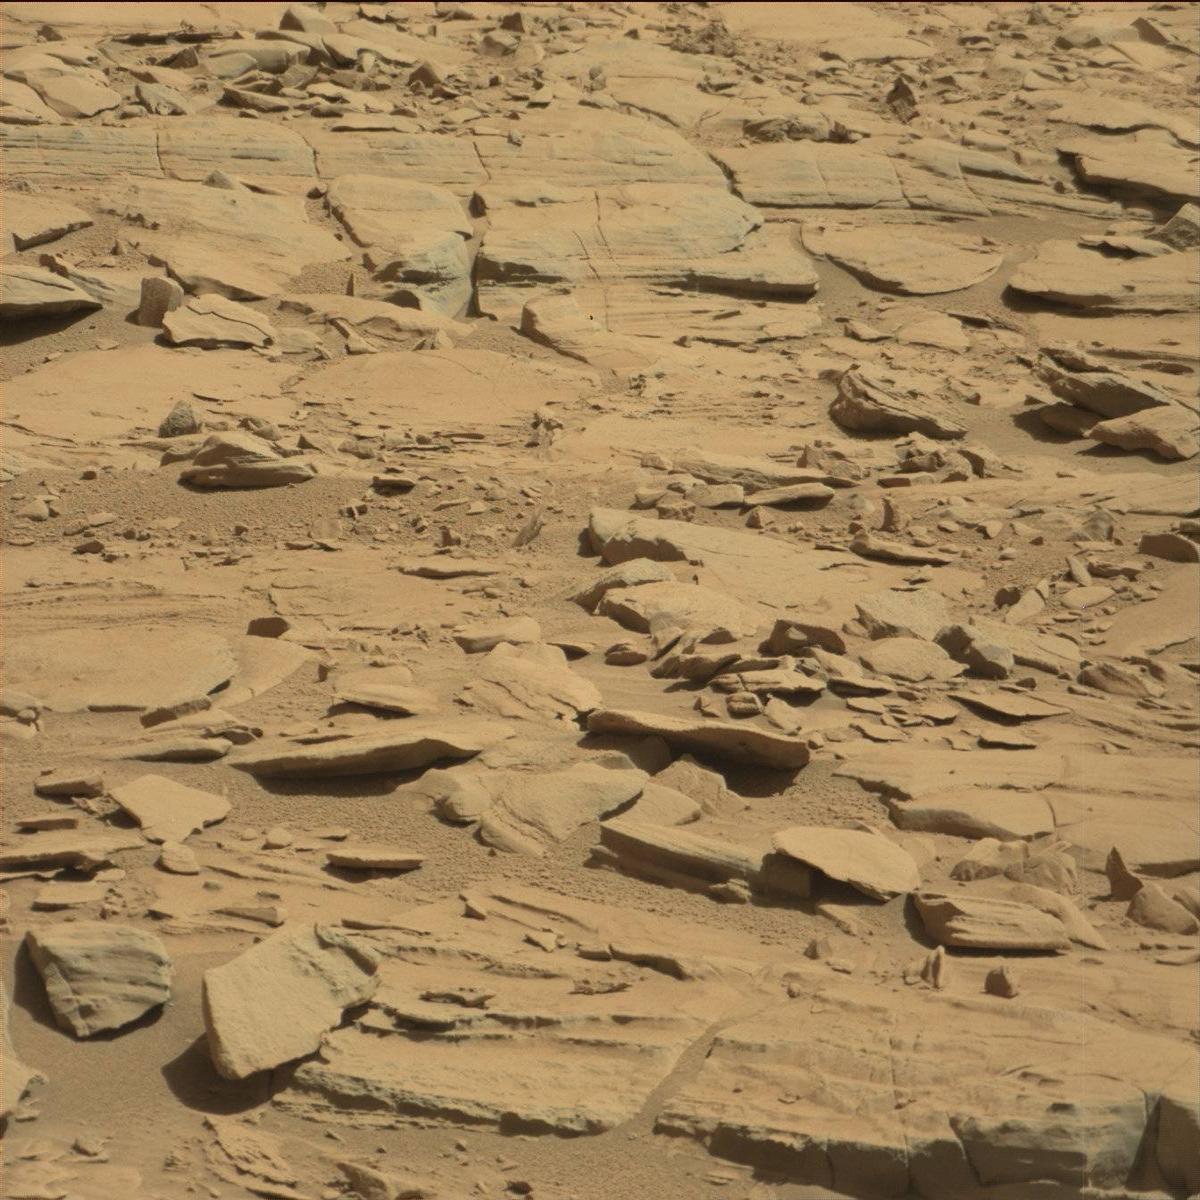
Terrain classes present: Bedrock, Rock, Sand / Soil